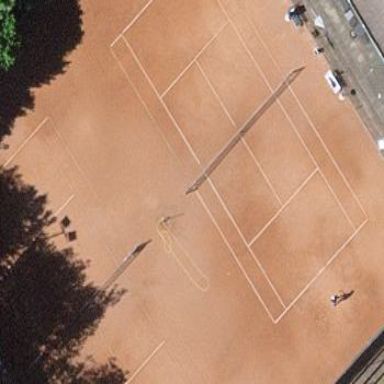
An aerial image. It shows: Tennis court on the leisure land pitch.